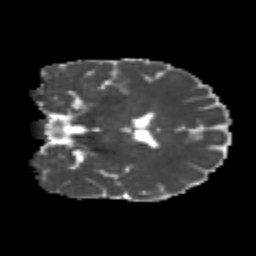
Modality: MD
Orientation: coronal
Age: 22
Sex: male
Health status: healthy
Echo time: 0.074 s